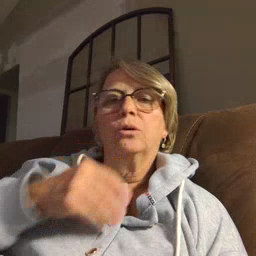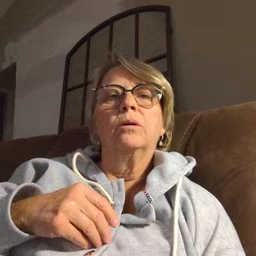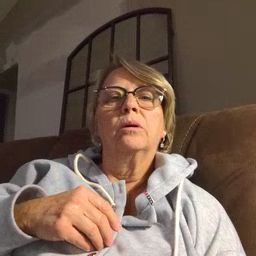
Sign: flower